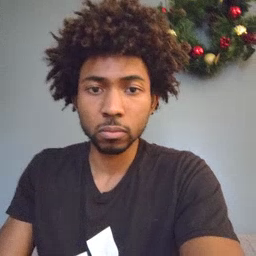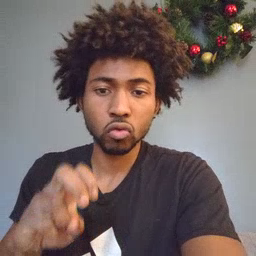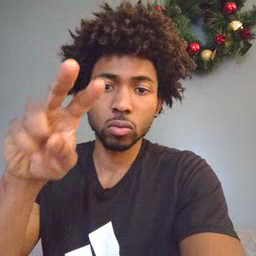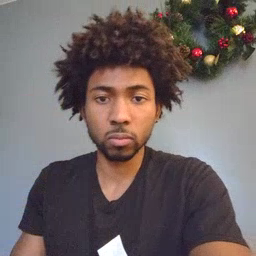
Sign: jump